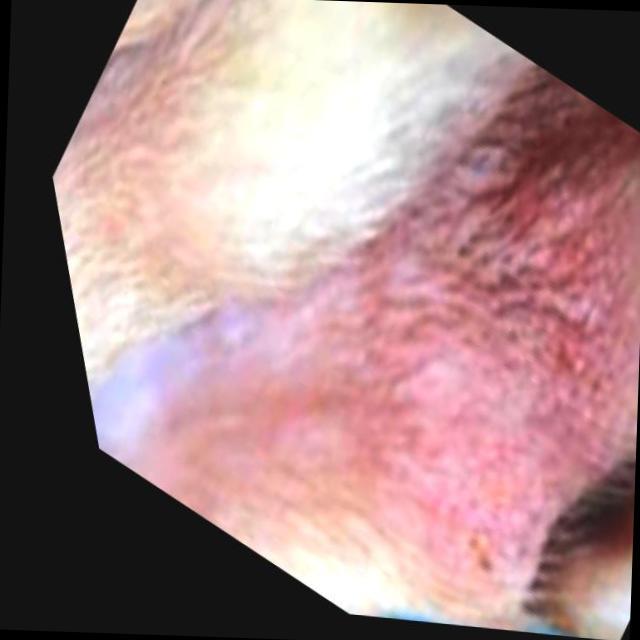
Canine fungal skin infection — characterized by alopecia, scaling, crusting, and circular lesions. Common agents include Malassezia and Candida species.